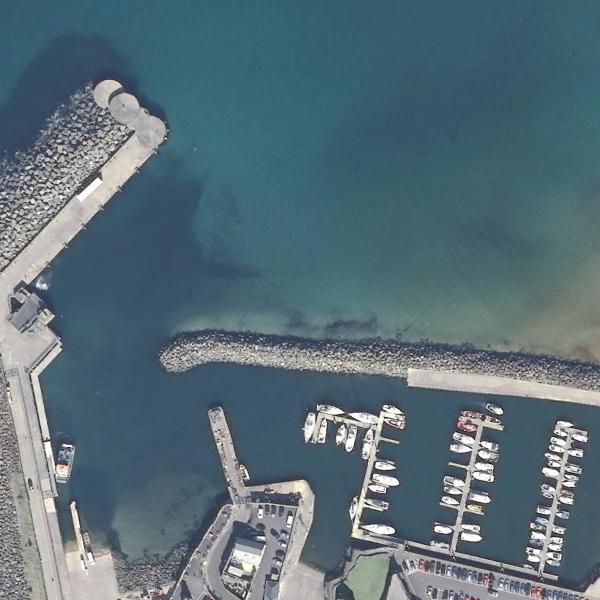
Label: Port